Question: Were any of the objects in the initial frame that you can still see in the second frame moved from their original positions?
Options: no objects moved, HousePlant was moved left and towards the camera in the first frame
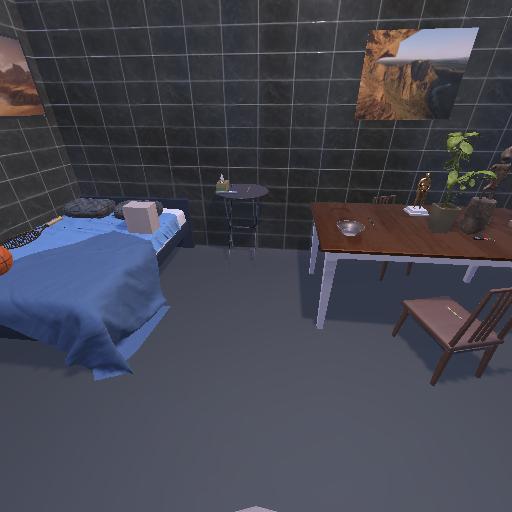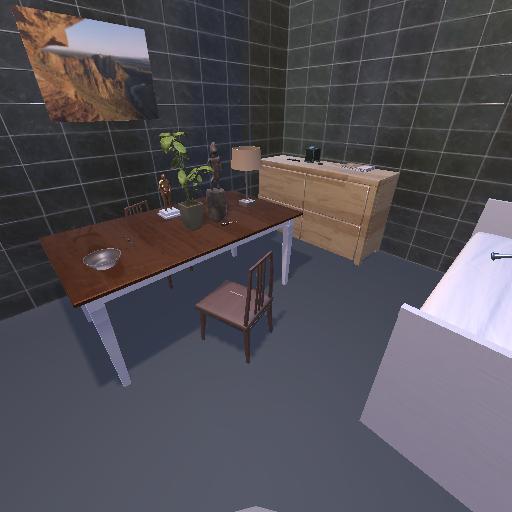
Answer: no objects moved